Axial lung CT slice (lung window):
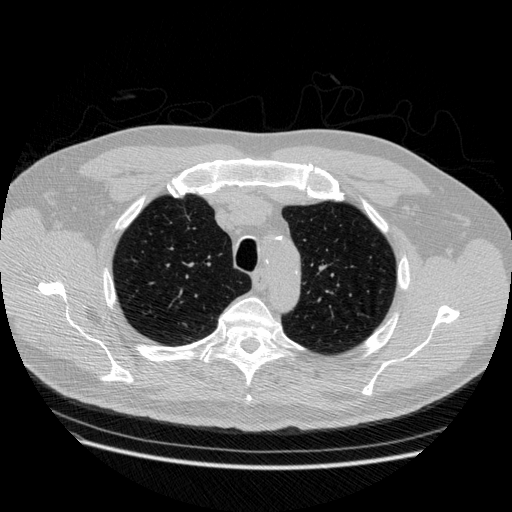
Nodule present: no